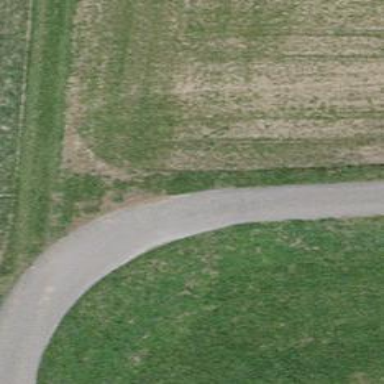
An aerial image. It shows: Paved track with grade1 quality.